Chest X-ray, AP view. Patient: 28 years old, sex F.
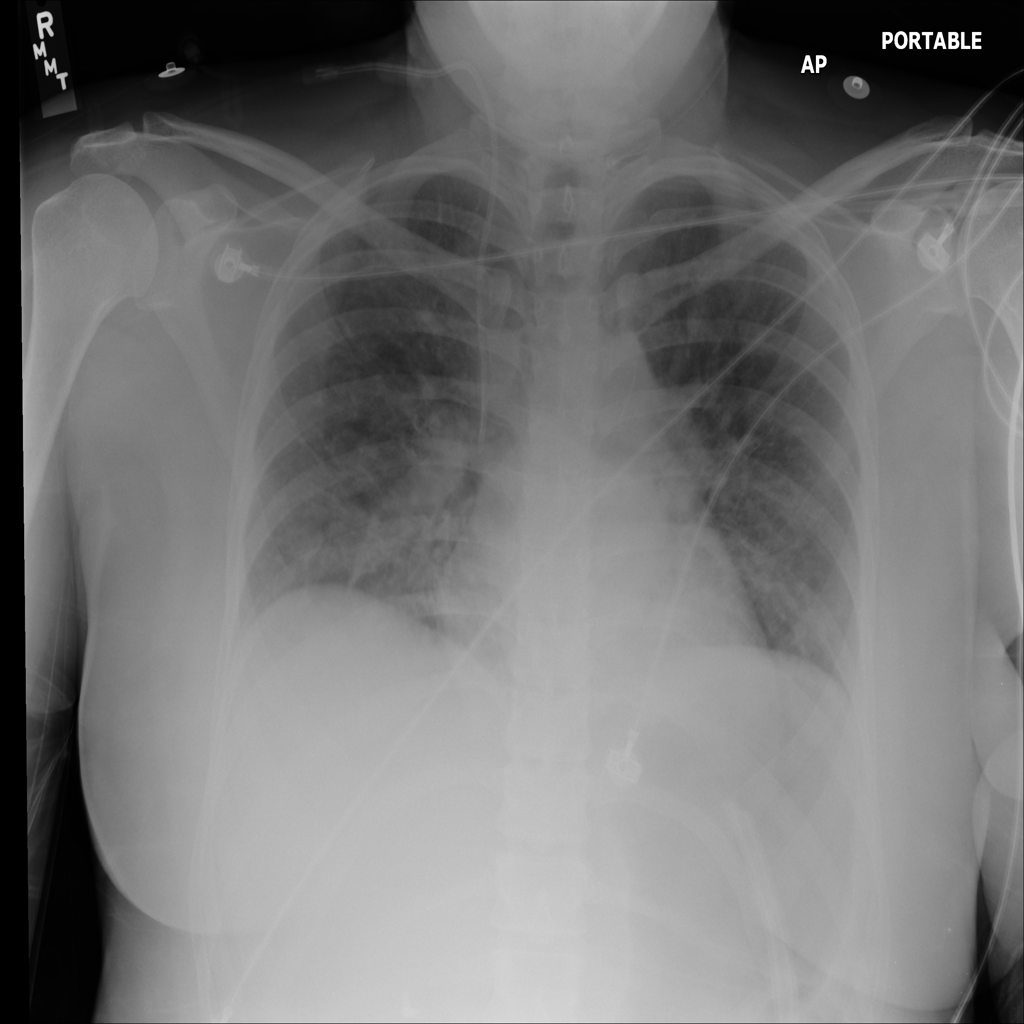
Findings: No Finding